Current action and preconditions to check: trajectory_clear

Your task: For each precondition in the list above, predict whether it will hold at this action.

Consider the current scene as observed from the mobile robot's camera, and analyze the predicted future states of all dynamic agents (e.g., people, animals, vehicles, or any moving entities) within the NEXT SECOND.

IMPORTANT: Only answer "very likely" if you are absolutely certain—based on strong, clear evidence—that a dynamic agent will violate the precondition in the predicted future state. Do NOT answer "very likely" for unlikely, ambiguous, or low-probability risks.

Ask yourself for each precondition: Is there a high probability, with clear and convincing evidence, that the predicted future states of any dynamic agent will interfere with the predicted future state of the currently executing action within the NEXT SECOND, causing that precondition to fail?

Assess the risk level based on these predictions. Use "likely" or "very likely" if motions create a clear risk of interference.

Use "neutral" or "improbable" if agents are nearby but their predicted paths are clearly diverging or non-conflicting.

Failure Risk Categories: "very improbable", "improbable", "neutral", "likely", "very likely"

Answer Format: Output ONLY the probability_of_failure value from these categories: "very improbable", "improbable", "neutral", "likely", "very likely"

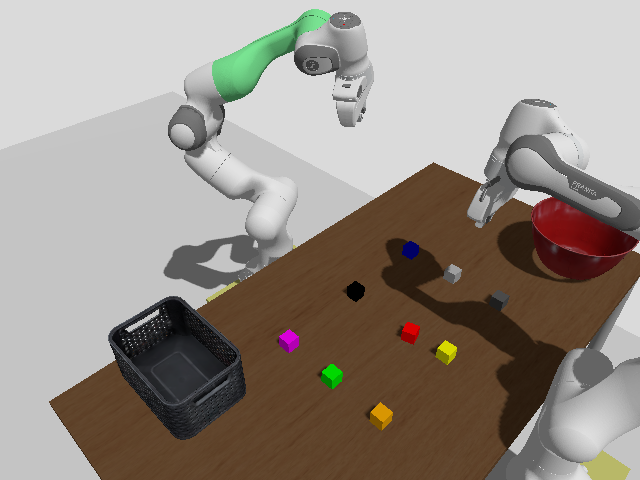

Answer: very improbable